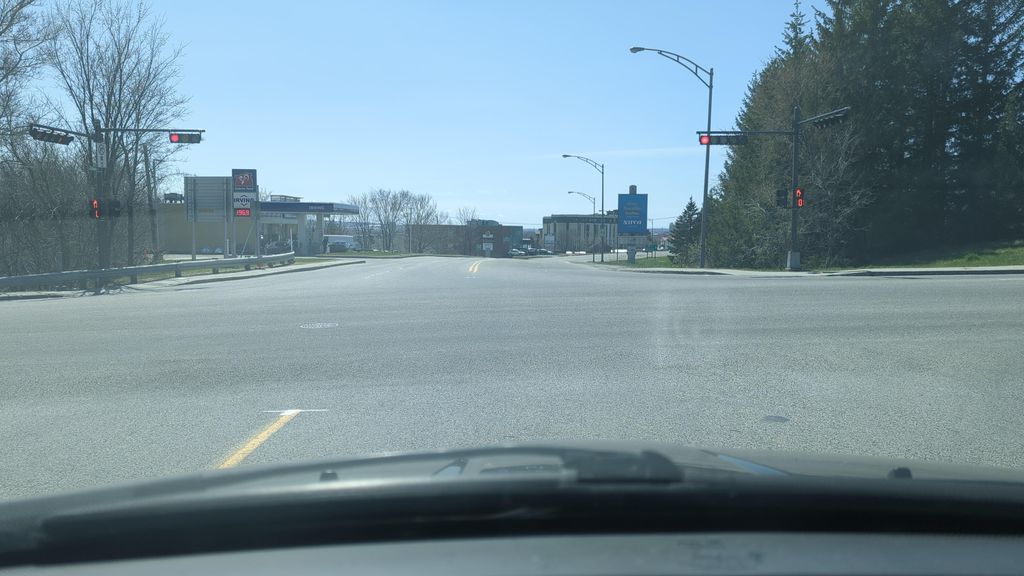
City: quebec_city